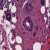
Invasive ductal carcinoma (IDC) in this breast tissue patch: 1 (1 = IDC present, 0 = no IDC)